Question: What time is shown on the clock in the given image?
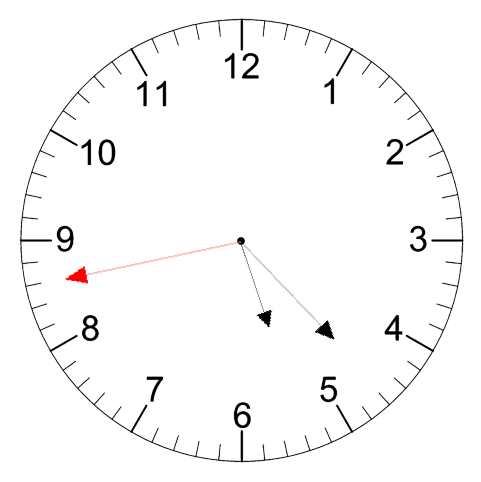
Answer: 05:22:43